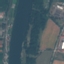
Land use / land cover class: River